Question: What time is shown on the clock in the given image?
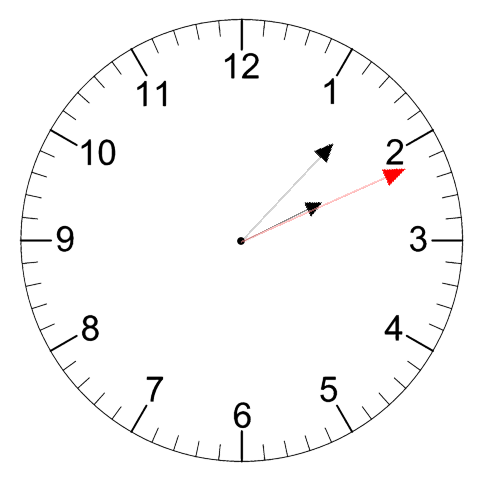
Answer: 02:07:11